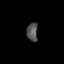
Tissue: lung
Cell type: Epithelial cells
Senescence score: 0.2359
Nuclear area (px): 204
Mean DAPI intensity: 80.936